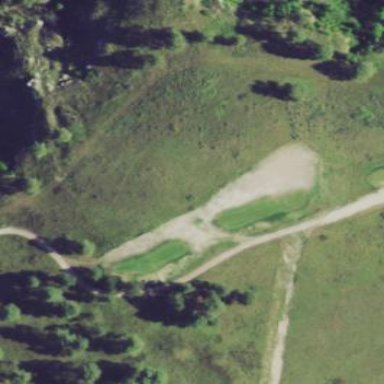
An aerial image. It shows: Rough area in golf course.